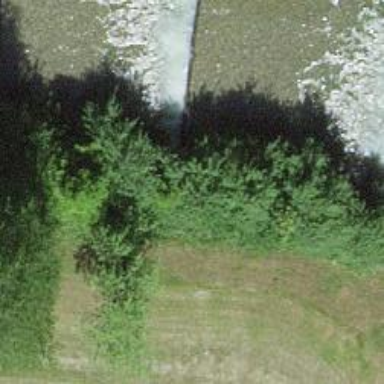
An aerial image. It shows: Weir in waterway.